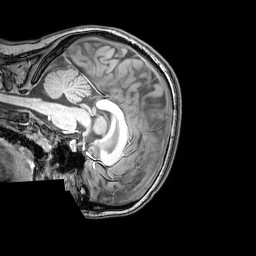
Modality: T1w
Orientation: sagittal
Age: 20
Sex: female
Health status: healthy
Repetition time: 0.081 s
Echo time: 0.037 s